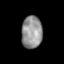
Tissue: skin
Cell type: Epithelial cells
Senescence score: 0.8851
Nuclear area (px): 662
Mean DAPI intensity: 146.044